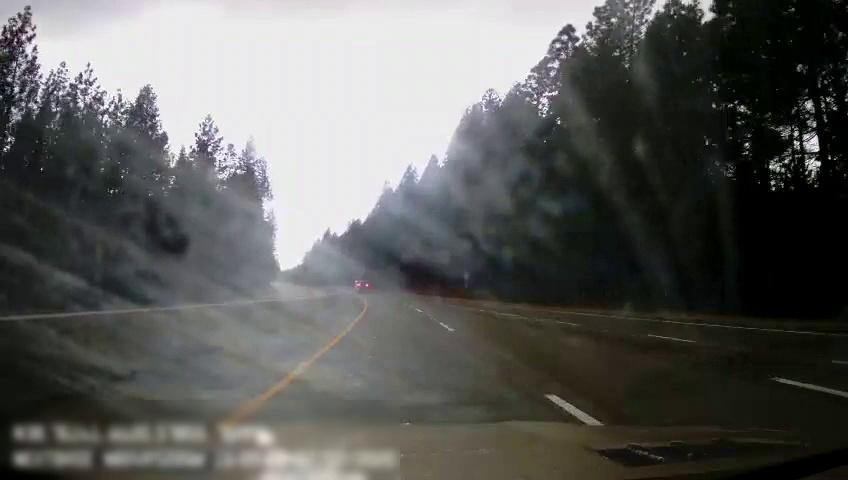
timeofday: Day
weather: Cloudy
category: Drivable Space
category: Drivable Space
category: Vehicles | Van
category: Lanes | Current Lane
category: Lanes | Current Lane
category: Lanes | Alternate Lane
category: Lanes | Alternate Lane
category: Lanes | Alternate Lane